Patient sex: F
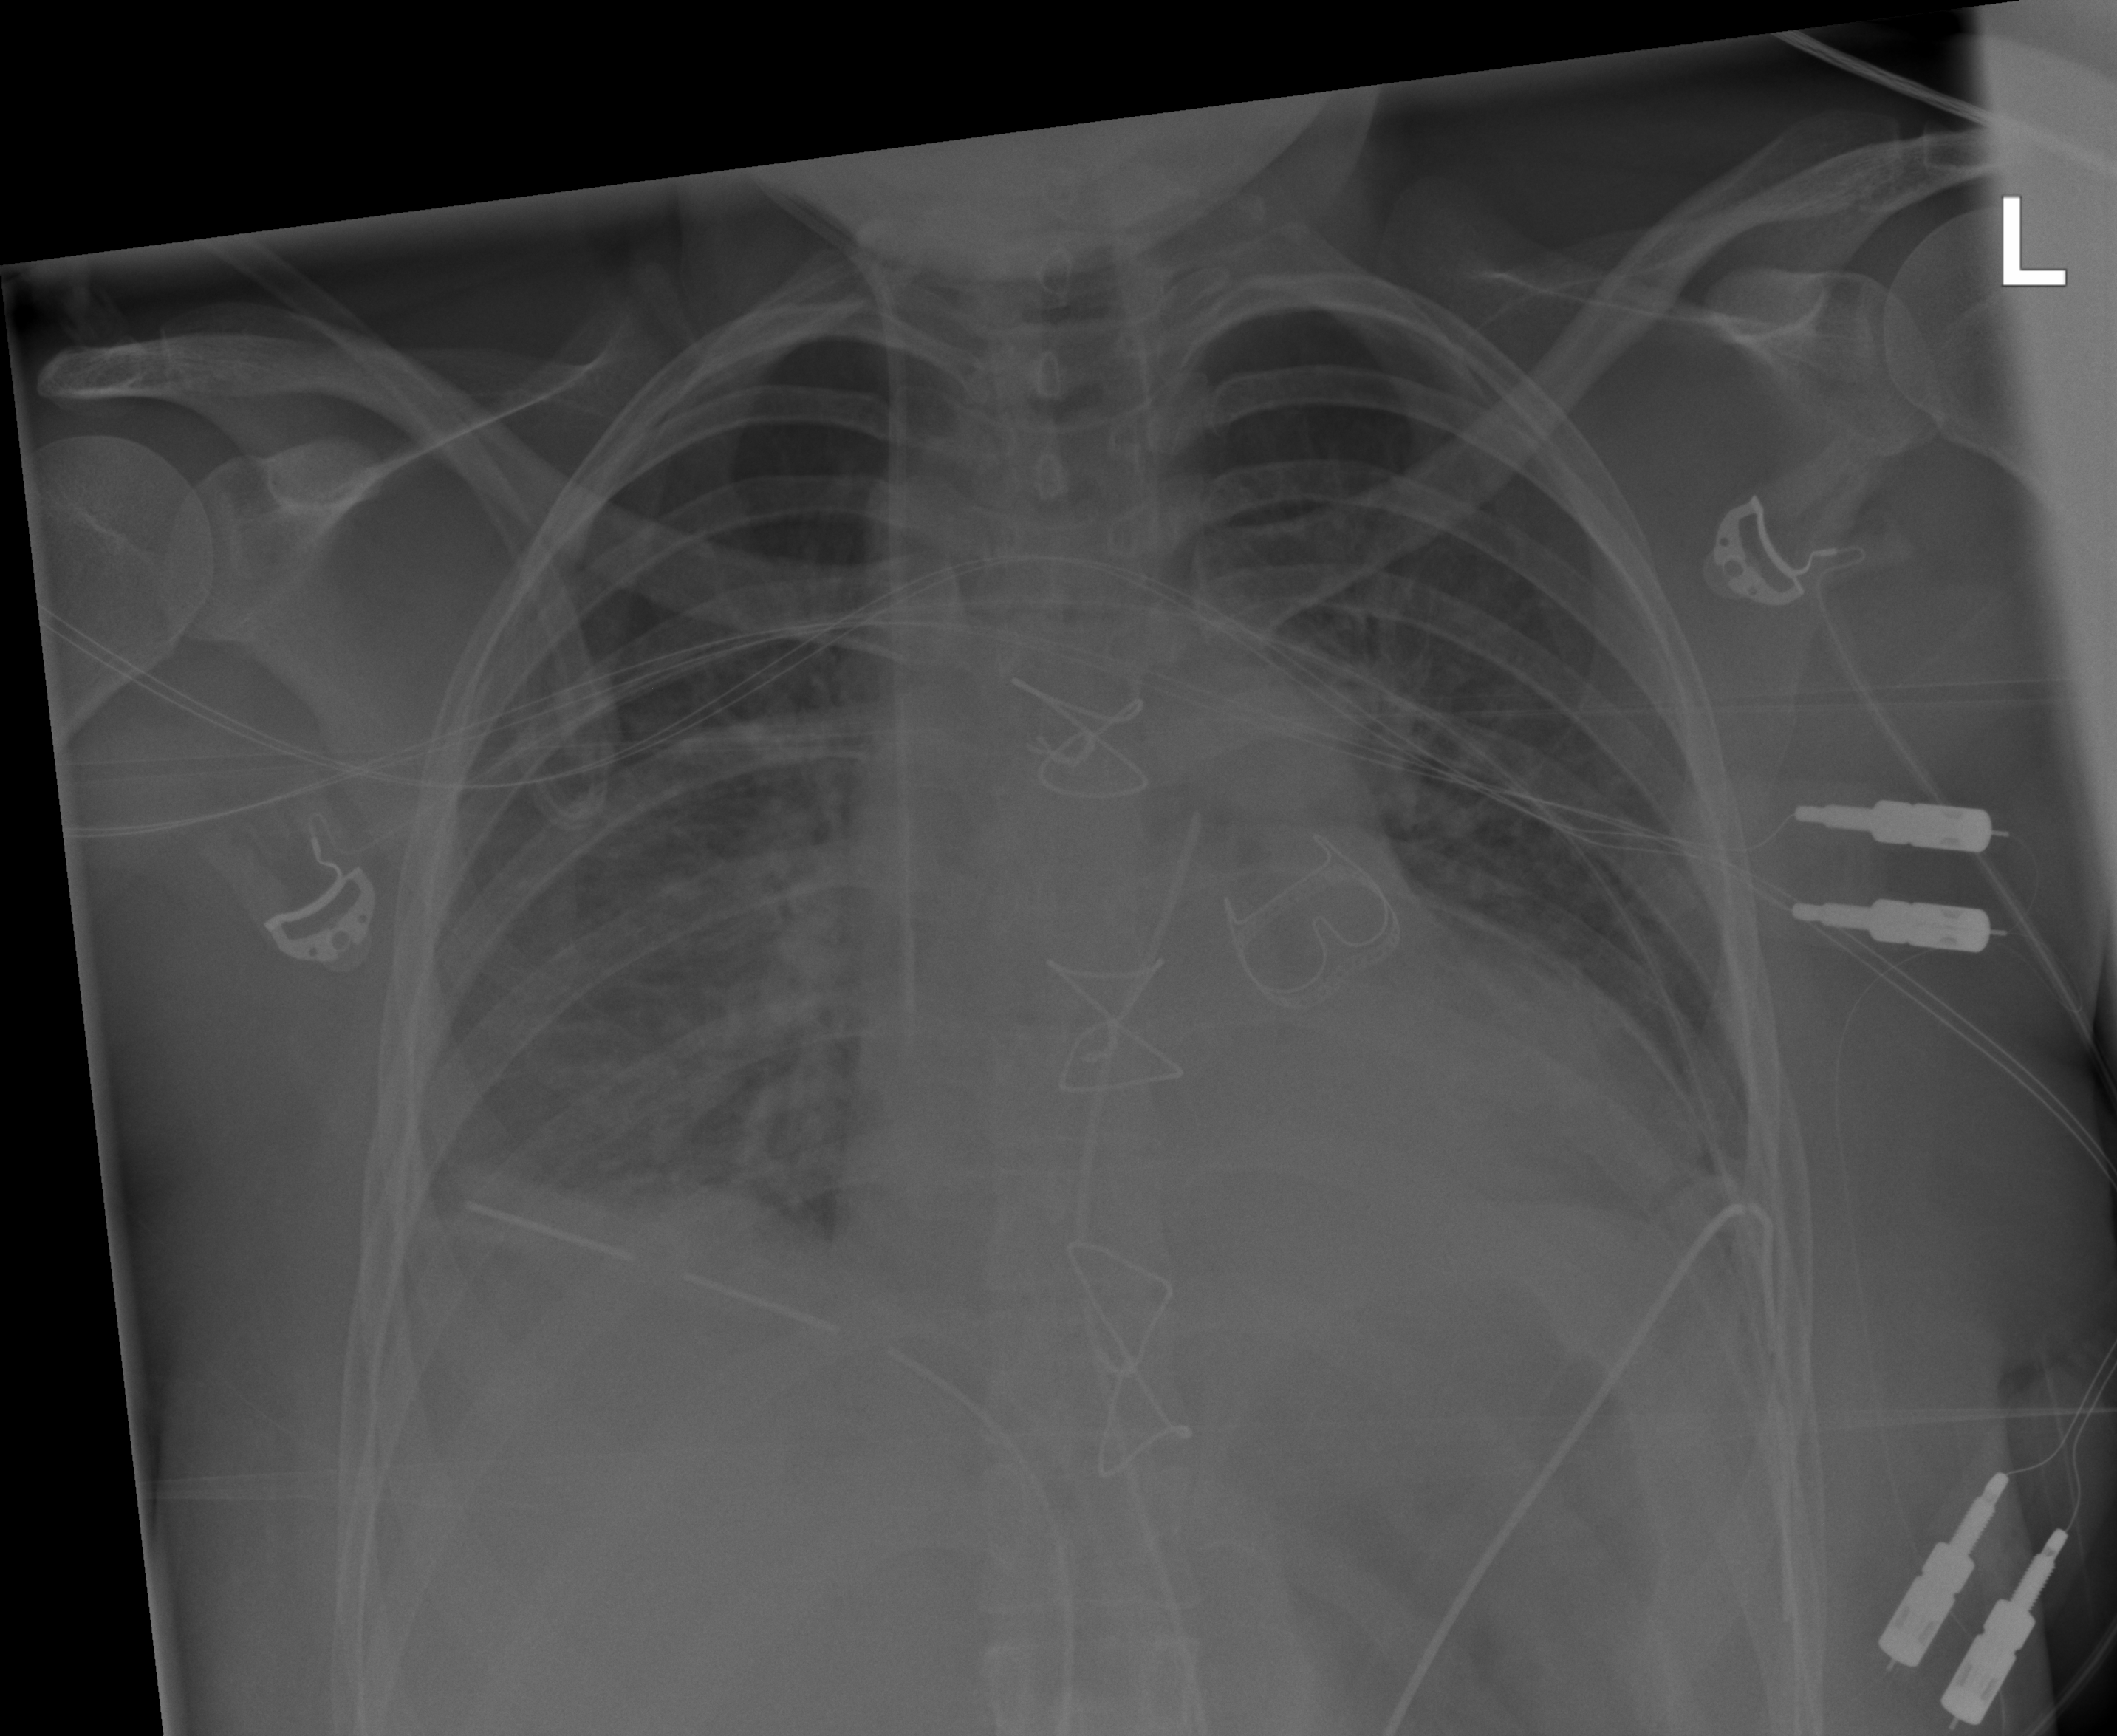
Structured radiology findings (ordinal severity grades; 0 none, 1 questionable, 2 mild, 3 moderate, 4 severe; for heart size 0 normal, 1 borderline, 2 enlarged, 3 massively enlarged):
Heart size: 0
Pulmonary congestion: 2
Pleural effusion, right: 2
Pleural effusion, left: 0
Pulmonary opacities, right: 2
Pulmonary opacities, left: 0
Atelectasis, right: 2
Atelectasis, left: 2